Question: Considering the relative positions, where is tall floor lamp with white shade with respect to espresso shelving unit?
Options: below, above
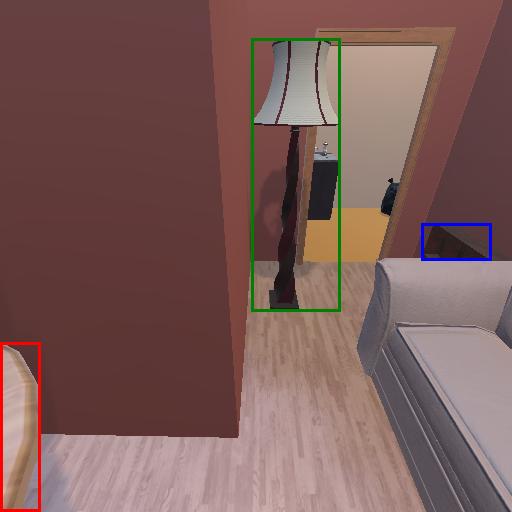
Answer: below